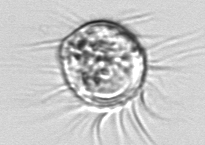
Label: Leegaardiella_ovalis